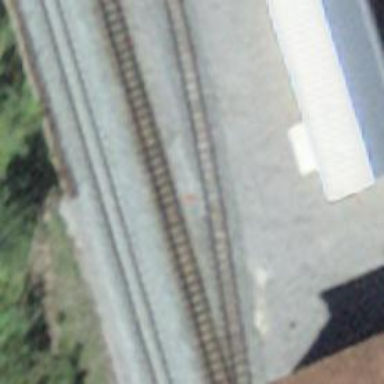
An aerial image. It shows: Narrow-gauge railway in yard.